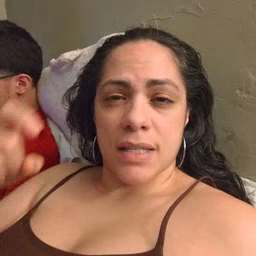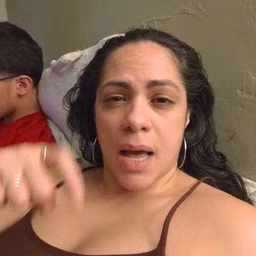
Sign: time